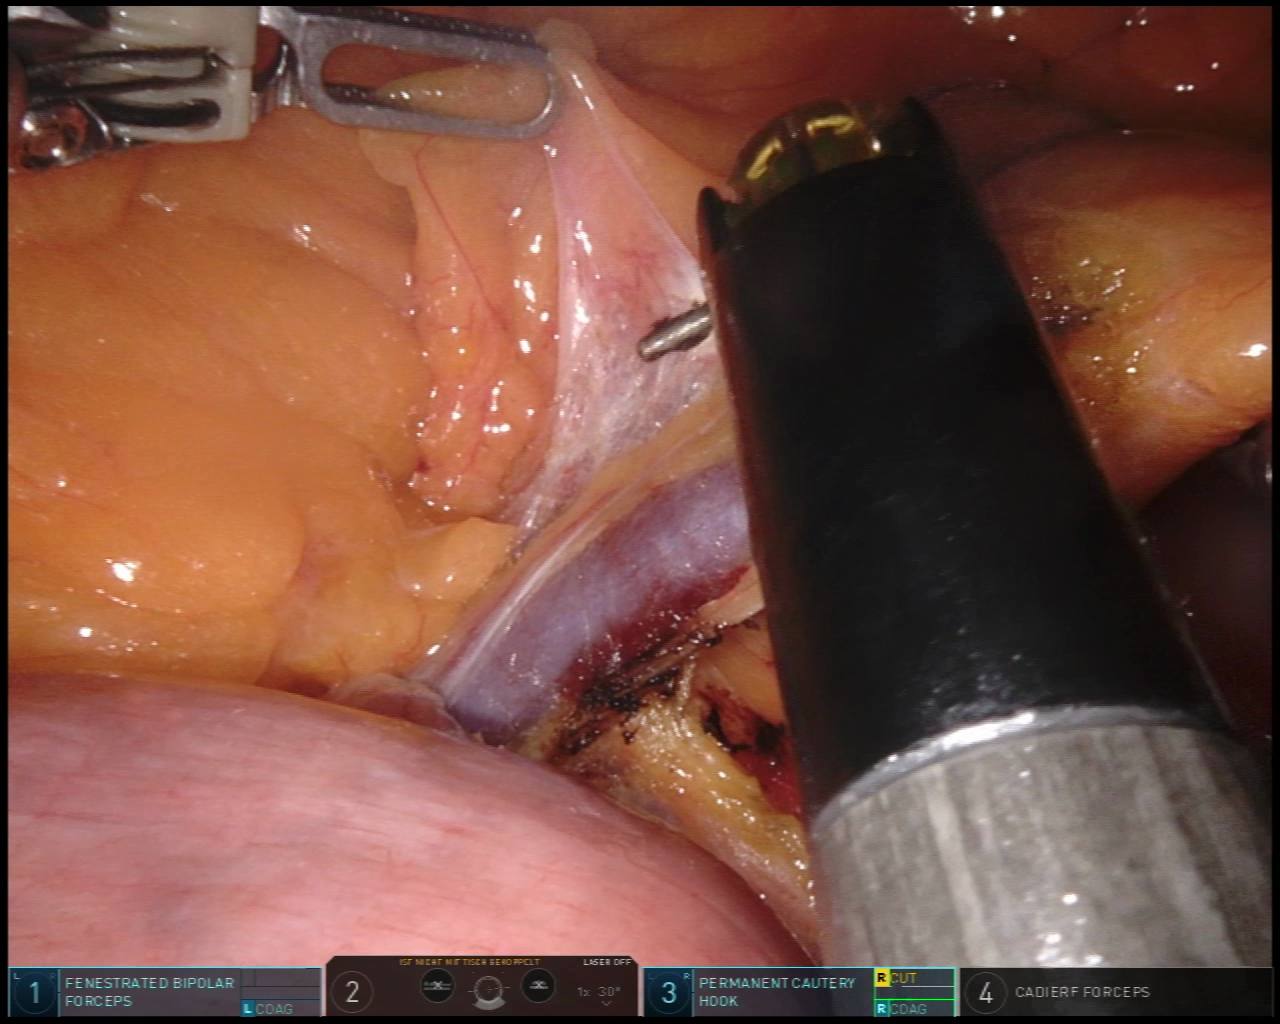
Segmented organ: intestinal_veins
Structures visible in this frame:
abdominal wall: no
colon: no
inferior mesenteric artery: no
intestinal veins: yes
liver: no
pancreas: no
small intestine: yes
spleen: no
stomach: no
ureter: no
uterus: no
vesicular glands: no